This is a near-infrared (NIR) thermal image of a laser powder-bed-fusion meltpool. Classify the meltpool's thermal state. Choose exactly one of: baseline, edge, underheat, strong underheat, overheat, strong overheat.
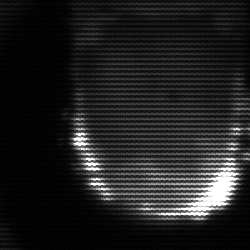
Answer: baseline